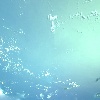
Label: water